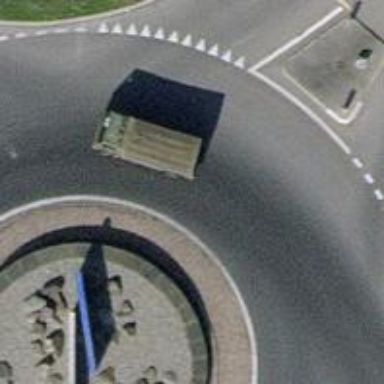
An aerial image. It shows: Secondary road with asphalt surface featuring roundabout. There is separate sidewalk along the road.